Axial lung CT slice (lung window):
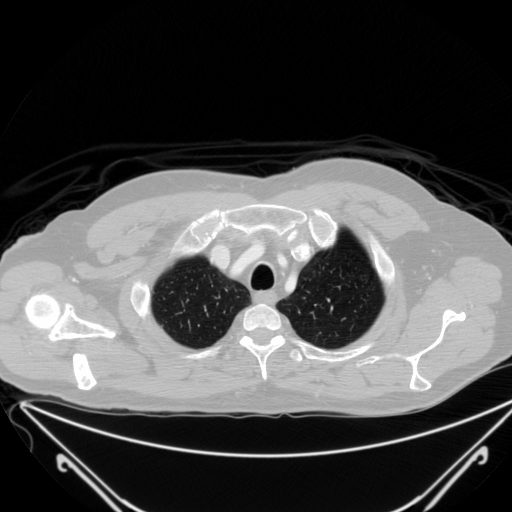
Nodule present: no